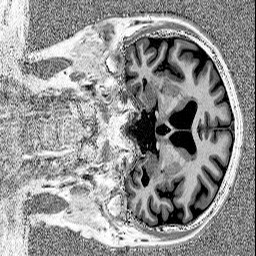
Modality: MP2RAGE
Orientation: coronal
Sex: male